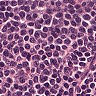
Metastatic tissue present: no